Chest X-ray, AP view. Patient: 52 years old, sex M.
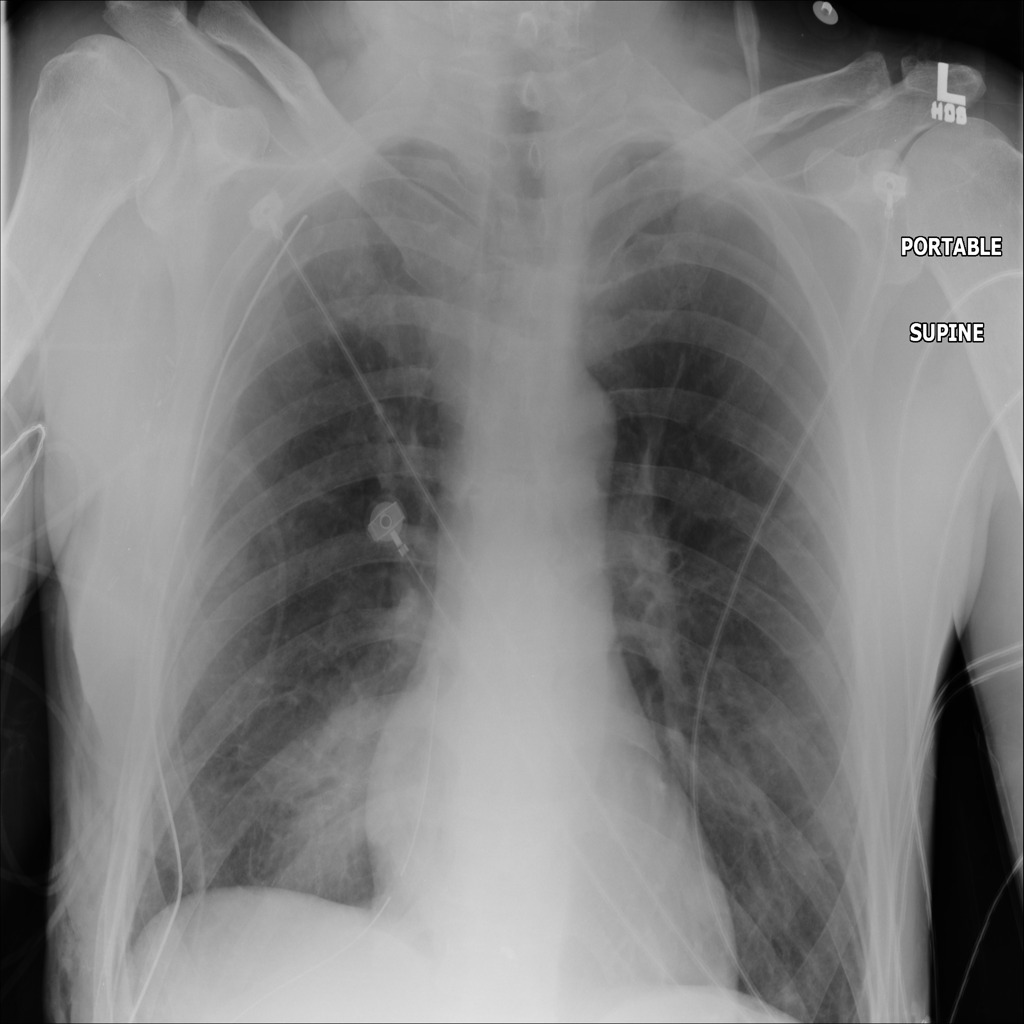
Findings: Atelectasis, Infiltration